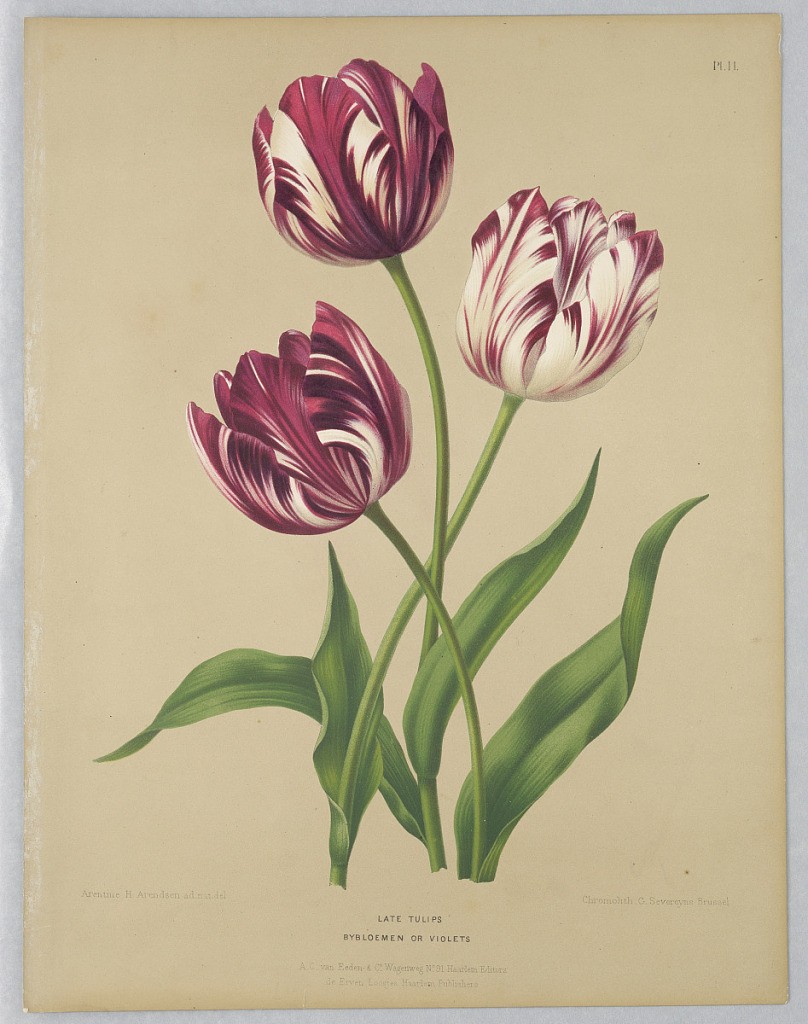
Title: Late Tulips / Bybloemen or Violets
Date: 19th century
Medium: Chromolithograph
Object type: Print
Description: Botanical study of three tulips.